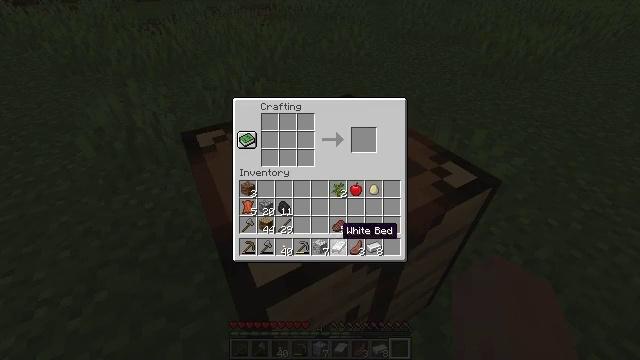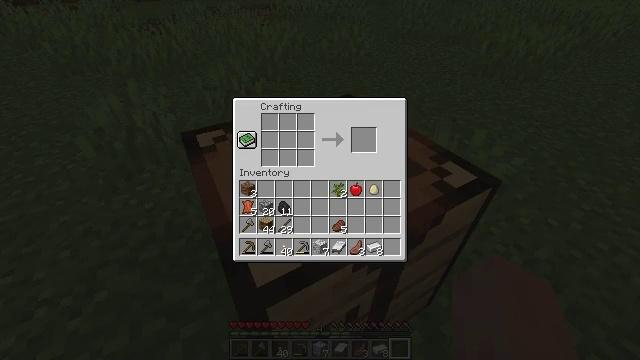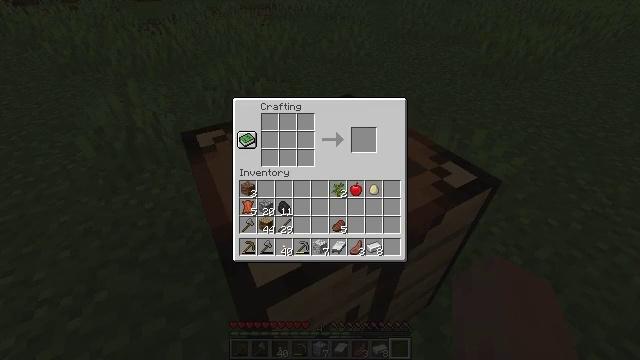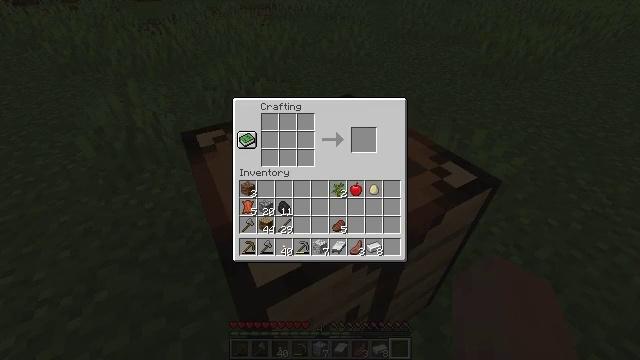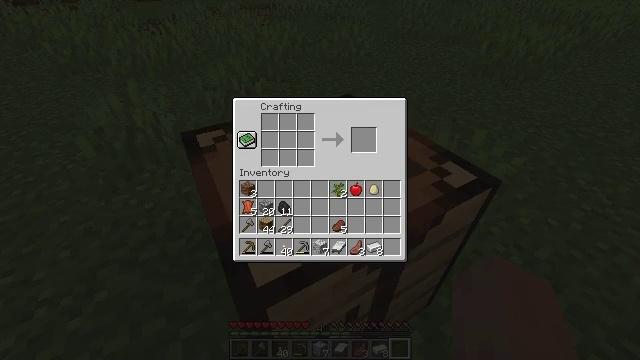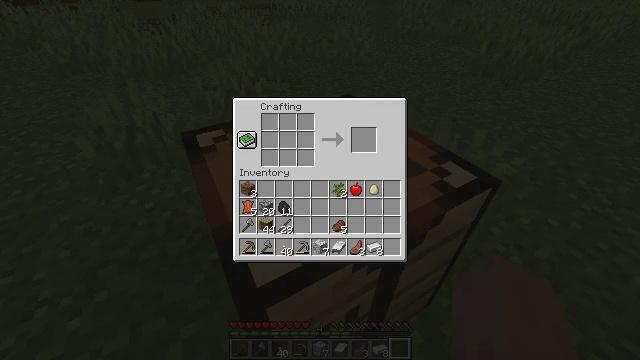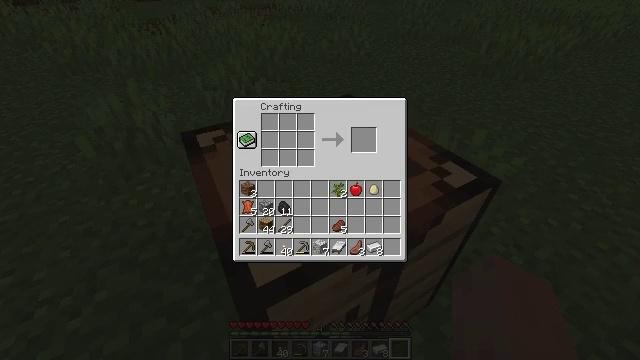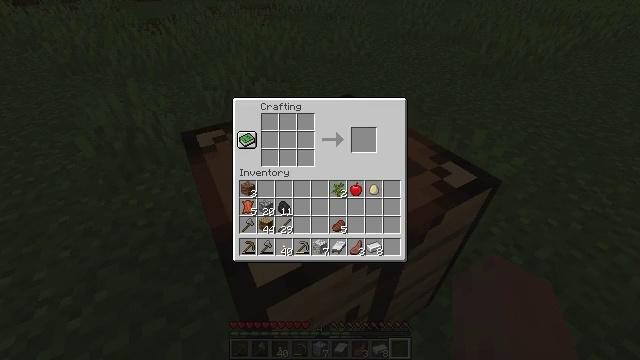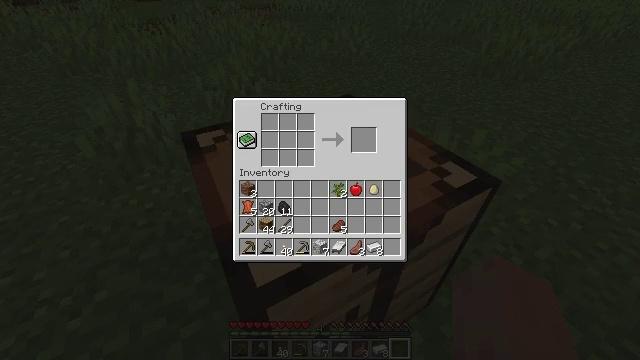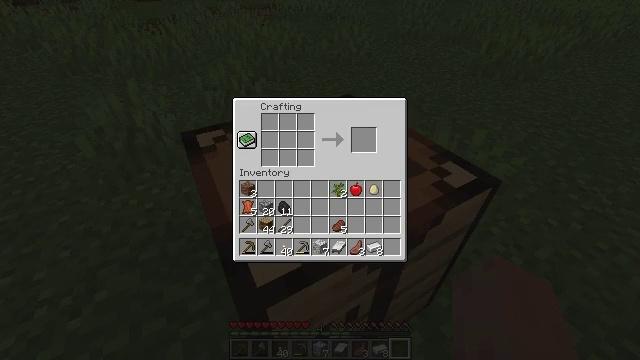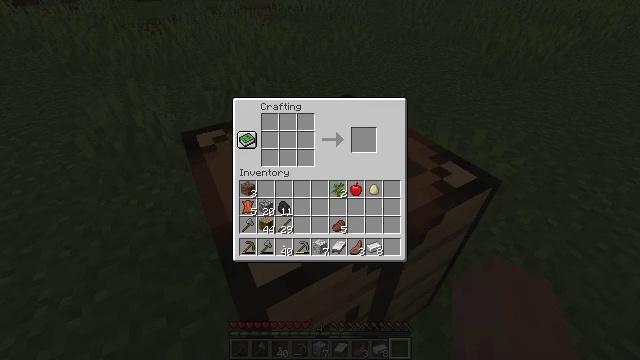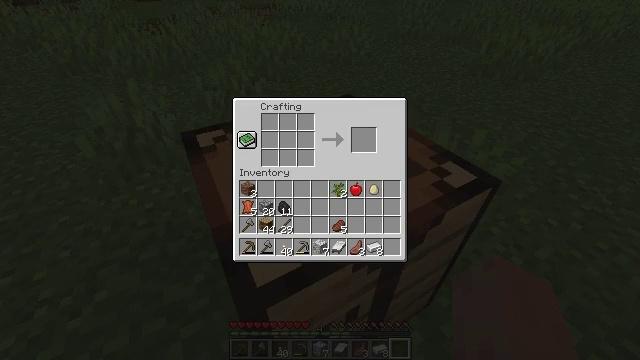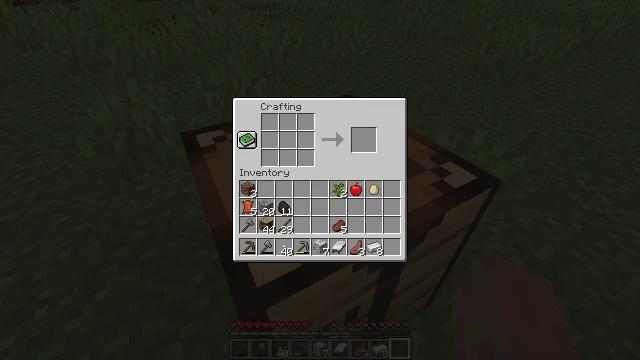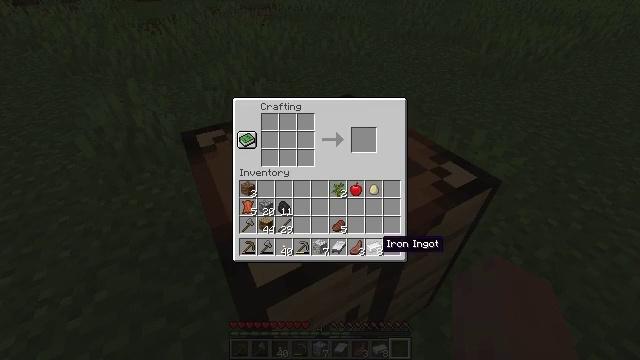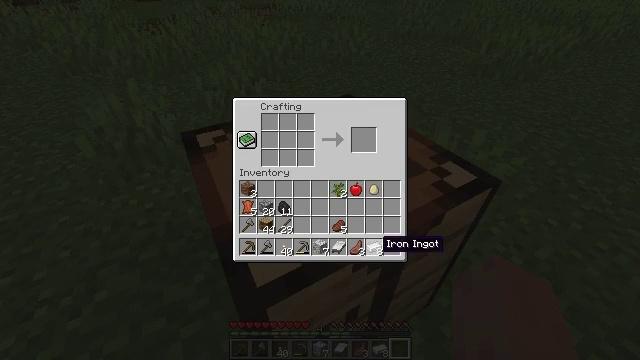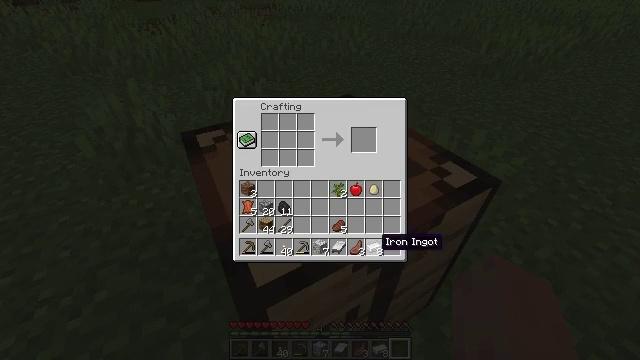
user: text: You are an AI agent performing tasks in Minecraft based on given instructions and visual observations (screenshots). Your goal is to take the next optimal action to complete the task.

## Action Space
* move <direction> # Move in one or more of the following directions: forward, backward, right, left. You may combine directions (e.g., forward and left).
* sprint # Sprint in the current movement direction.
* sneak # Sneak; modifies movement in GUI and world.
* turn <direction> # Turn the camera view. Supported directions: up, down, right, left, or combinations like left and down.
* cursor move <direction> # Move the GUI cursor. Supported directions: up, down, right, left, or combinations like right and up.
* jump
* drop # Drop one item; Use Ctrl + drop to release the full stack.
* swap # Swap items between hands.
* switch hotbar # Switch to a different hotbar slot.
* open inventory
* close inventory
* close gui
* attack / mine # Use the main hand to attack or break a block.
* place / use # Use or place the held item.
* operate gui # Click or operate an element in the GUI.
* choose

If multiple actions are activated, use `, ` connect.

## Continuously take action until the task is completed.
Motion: motion action
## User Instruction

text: Form the iron sword by combining iron and stick in a crafting table.
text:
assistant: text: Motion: cursor move right and down
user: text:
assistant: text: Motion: cursor move right and down
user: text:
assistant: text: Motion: no_op
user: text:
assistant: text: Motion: no_op
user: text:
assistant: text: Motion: no_op
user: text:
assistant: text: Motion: cursor move up
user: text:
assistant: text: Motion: cursor move up
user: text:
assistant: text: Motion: no_op
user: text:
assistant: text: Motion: no_op
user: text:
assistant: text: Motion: no_op
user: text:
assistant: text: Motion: no_op
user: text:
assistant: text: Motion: no_op
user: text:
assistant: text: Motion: cursor move up
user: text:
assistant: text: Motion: no_op
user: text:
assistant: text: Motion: no_op
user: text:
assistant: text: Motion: no_op
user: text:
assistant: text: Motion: operate gui
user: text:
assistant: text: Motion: operate gui
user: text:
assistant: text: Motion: operate gui
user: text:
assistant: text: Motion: no_op
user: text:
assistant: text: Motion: cursor move left and up
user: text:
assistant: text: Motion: cursor move left and up
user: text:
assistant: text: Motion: no_op
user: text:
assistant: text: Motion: no_op
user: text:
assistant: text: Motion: no_op
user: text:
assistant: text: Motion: cursor move up
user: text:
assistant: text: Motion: cursor move left and up
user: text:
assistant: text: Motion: cursor move left and up
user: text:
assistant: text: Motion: cursor move up
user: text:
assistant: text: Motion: no_op